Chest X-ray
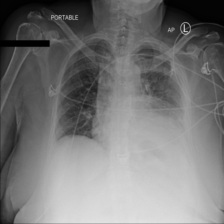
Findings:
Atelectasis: positive
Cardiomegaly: negative
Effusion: positive
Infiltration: negative
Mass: negative
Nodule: negative
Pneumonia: negative
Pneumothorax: negative
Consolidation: negative
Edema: negative
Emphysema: negative
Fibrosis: negative
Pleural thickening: negative
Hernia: negative